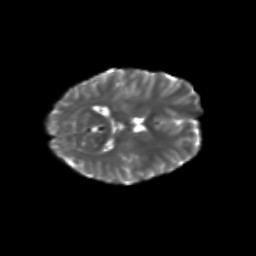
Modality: T2w
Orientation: axial
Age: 20
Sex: female
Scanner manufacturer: siemens
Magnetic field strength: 3 T
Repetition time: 3.5 s
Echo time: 0.104 s